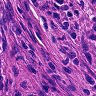
Metastatic tissue present: no